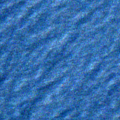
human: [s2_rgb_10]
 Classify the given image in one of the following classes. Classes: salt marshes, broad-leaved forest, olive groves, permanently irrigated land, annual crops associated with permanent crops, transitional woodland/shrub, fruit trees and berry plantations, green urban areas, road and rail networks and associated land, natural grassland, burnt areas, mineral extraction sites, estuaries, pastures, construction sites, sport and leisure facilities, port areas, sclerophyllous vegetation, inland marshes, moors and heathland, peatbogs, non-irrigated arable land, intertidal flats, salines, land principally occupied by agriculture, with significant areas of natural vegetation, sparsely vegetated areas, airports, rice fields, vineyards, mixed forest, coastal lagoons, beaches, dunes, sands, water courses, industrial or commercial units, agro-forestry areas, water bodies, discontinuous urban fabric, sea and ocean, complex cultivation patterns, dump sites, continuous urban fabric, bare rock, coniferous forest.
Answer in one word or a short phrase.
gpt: sea and ocean